Question: Hi I'm struggling with the correct IF statement to look at the impact and effort columns and assign the correct category Value with colour which I will need to copy through a massive list. Just cant seem to get it right and on a couple of deadlines.

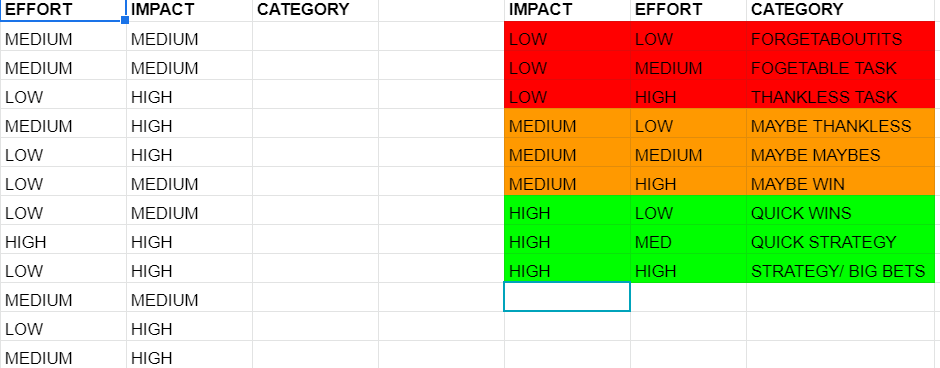
Answer: use in C2:
'''
=INDEX(IFNA(VLOOKUP(A2:A&B2:B, {F2:F&E2:E, G2:G}, 2, 0)))
'''